Question: This is my table:

I want to get is everything which SESSIONDATE is on JUNE,
I'm using my code:
'''
SELECT * FROM CONFERENCESESSION
WHERE SESSIONDATE BETWEEN '01-06-17' AND '30-06-17';
'''
Result is empty as I didn't get anything with this code.
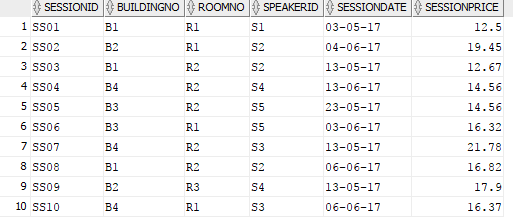
Answer: You can use <URL> function with 'MONTH' to get June 2017:
'''
SELECT * FROM CONFERENCESESSION
WHERE trunc(SESSIONDATE, 'MONTH') = trunc(to_date('06-17','MM-YY'),'MONTH')
'''
> The TRUNC (date) function returns date with the time portion of the day truncated to the unit specified by the format model fmt.